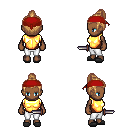
a pixel art fantasy rpg character, female body template, human, dark skin, gold chest armor, white pants, light blonde short topknot hairstyle, red bandana, gray slippers, dagger, four views (front, back, left, right), 2x2 character sprite sheet, small pixel art, hard edges, no anti-aliasing